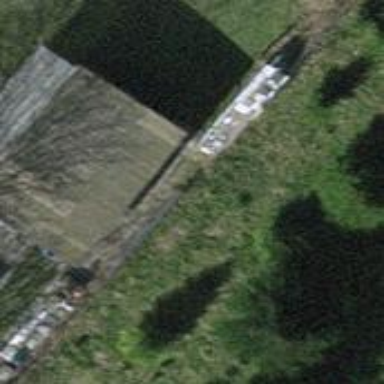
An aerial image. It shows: Shed building.